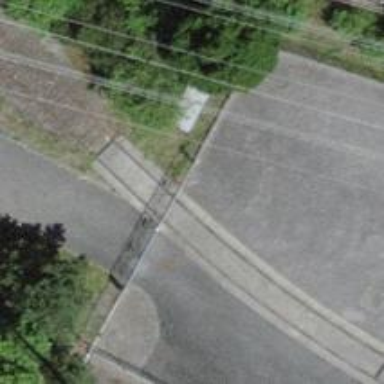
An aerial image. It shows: Abandoned railway spur with one track.